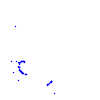
Particle: proton